Aerial crown-view tile of a tropical tree (Barro Colorado Island, Panama), acquired 20250715:
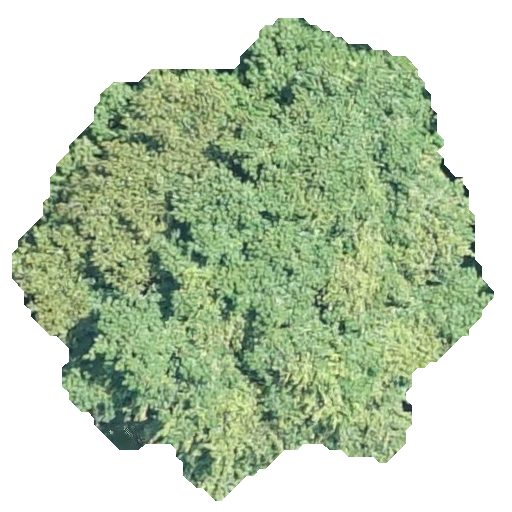
Species: Tachigali panamensis
GBIF accepted scientific name: Tachigali panamensis
Crown area: 228.277 m²